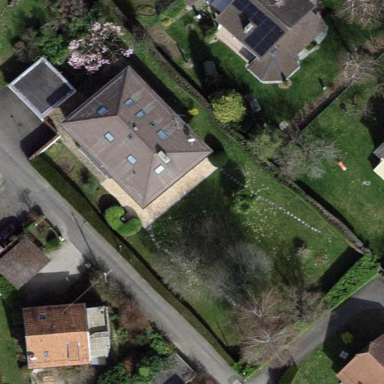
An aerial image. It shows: Garden surrounded by fence.